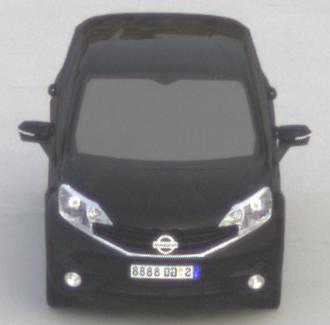
Make: Nissan
Model: Note 1.2
Detailed model: Note (E12) (10/13 - 12/16)
Model produced from: 2013/10
Model produced until: 2015/09
Doors: 5
Color: black
Road condition: dry road
Daytime: morning or afternoon
Contrast: low contrast